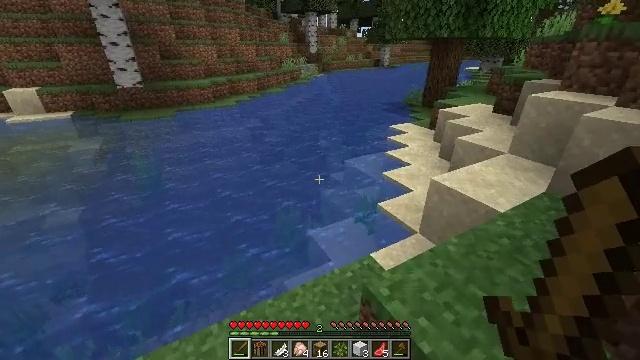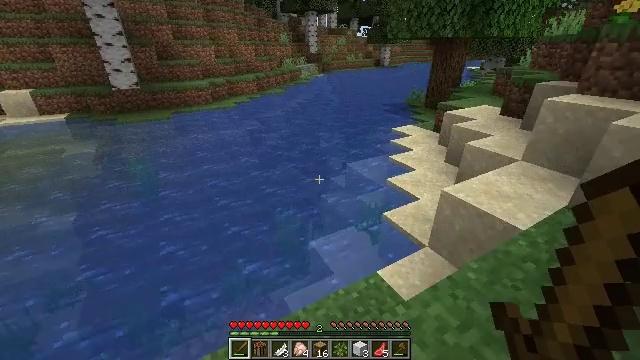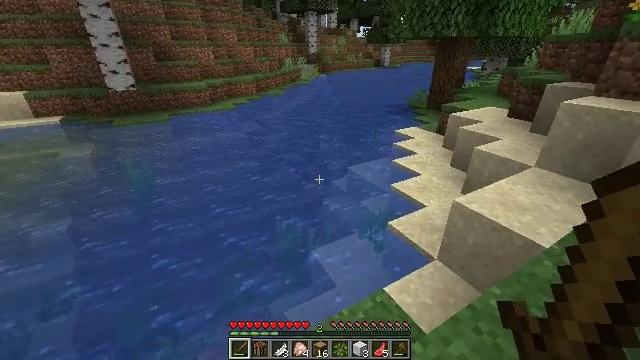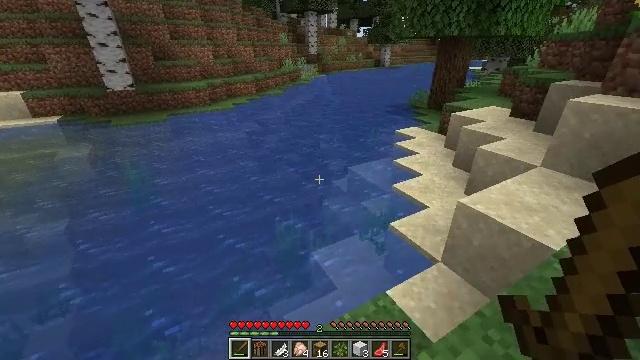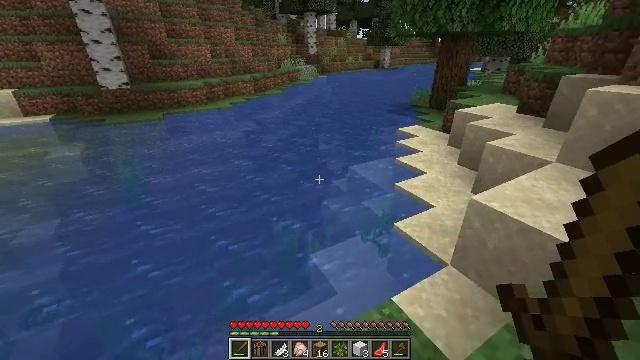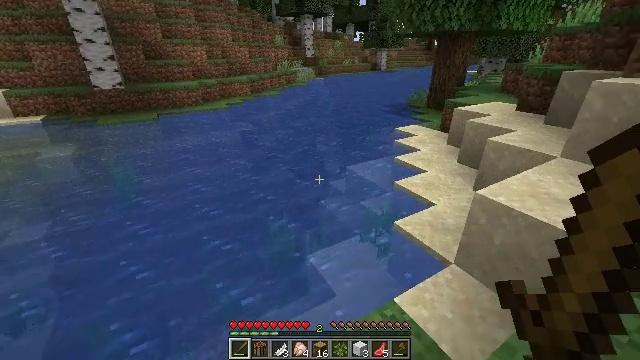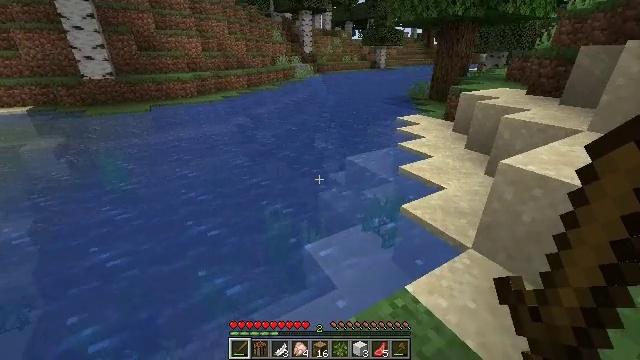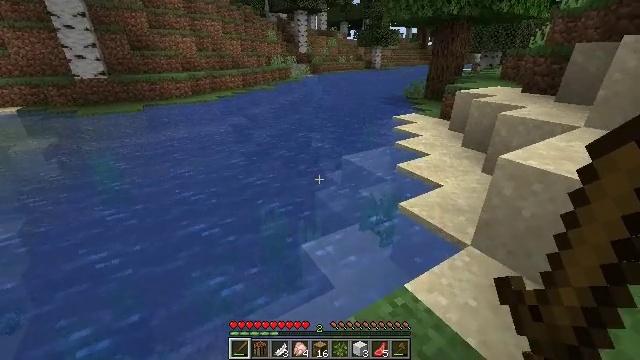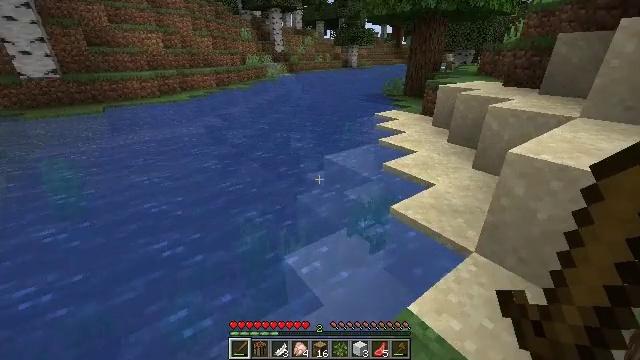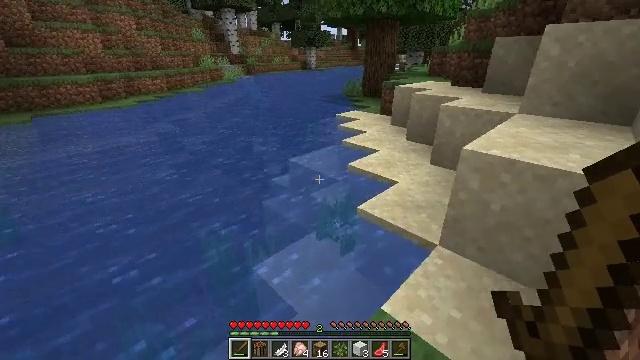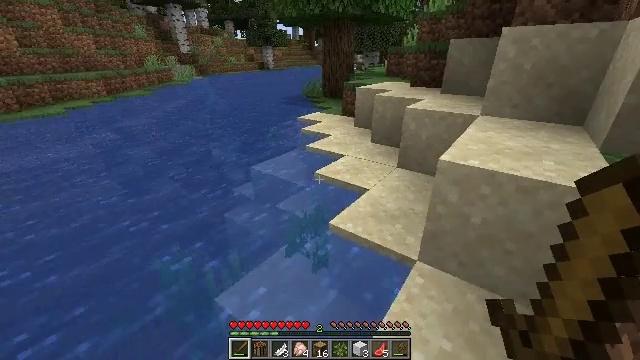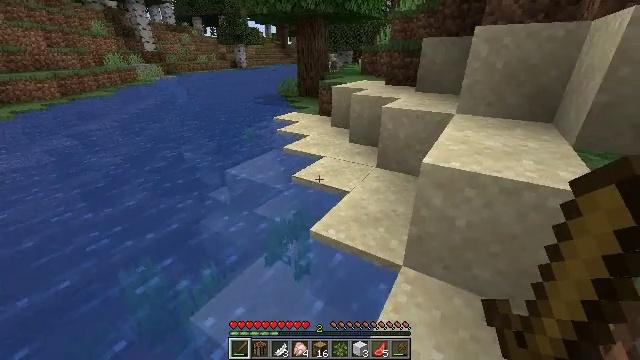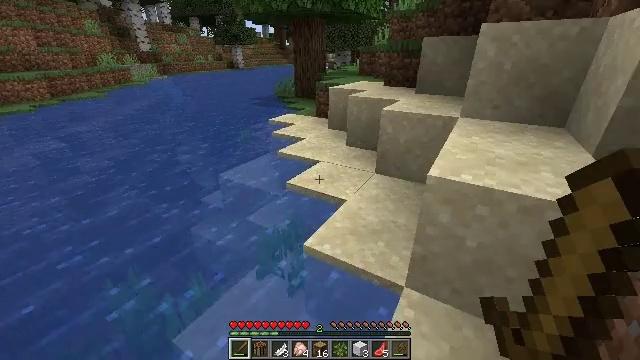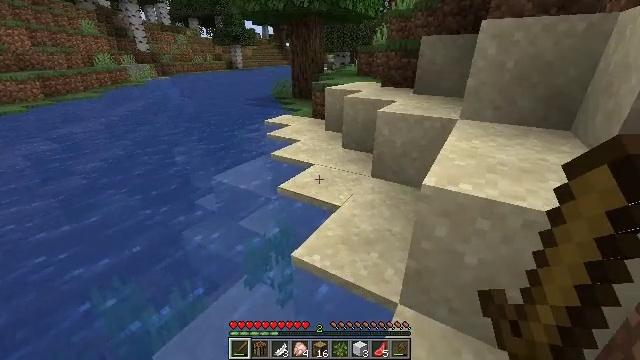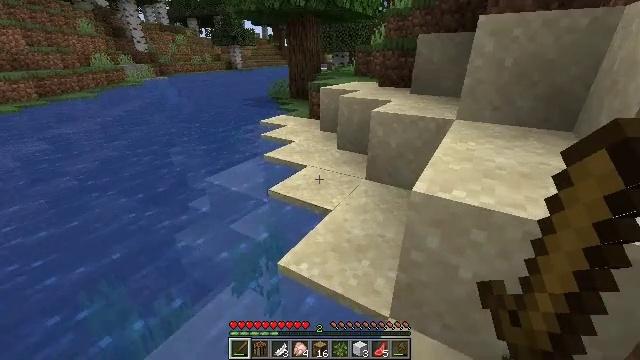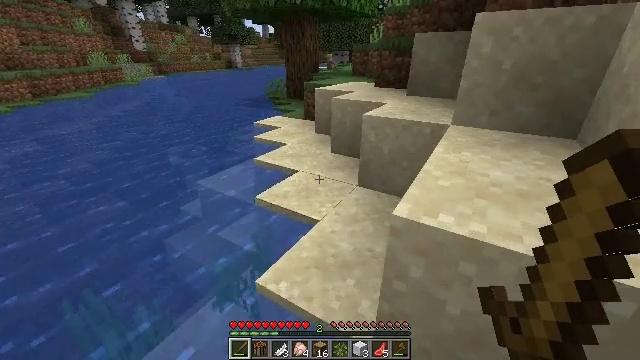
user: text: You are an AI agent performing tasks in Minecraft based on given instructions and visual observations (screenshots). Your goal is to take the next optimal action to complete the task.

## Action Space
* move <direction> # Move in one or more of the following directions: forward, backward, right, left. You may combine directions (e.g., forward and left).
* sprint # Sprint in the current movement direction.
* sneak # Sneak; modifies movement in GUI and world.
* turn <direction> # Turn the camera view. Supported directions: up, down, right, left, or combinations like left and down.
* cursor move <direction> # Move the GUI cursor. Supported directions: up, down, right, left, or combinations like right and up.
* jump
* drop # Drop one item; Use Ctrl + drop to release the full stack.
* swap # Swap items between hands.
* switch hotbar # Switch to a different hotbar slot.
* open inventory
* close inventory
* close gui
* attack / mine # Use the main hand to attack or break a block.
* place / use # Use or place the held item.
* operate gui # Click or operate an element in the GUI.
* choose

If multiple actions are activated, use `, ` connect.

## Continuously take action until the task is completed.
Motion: motion action
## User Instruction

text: Kill the salmon.
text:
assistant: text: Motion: move forward
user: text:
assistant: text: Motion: move forward
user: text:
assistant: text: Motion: move forward
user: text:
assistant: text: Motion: move forward
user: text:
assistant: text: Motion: move forward
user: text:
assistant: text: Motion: move forward
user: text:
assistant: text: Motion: move forward
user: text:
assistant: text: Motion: move forward, turn right
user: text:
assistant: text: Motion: move forward, turn right
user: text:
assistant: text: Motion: move forward, turn right
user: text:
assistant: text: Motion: move forward, turn right
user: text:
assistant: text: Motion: move forward and move right
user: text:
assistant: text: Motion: move forward and move right
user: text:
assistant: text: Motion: move forward and move right
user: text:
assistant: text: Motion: move forward and move right
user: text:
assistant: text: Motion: move forward and move right
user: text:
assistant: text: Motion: move forward and move right, turn left
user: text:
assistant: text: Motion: move forward and move right, turn left and up
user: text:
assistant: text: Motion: move forward, turn left and up
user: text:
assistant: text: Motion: move forward
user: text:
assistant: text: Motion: move forward
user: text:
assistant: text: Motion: move forward
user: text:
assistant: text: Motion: move forward, turn right
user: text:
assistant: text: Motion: move forward, turn right
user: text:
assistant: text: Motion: move forward, turn right
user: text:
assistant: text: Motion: move forward
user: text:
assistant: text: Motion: move forward and move right
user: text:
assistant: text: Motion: move forward and move right
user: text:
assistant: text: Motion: move forward and move right
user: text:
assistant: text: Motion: move forward and move right